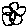
Label: flower